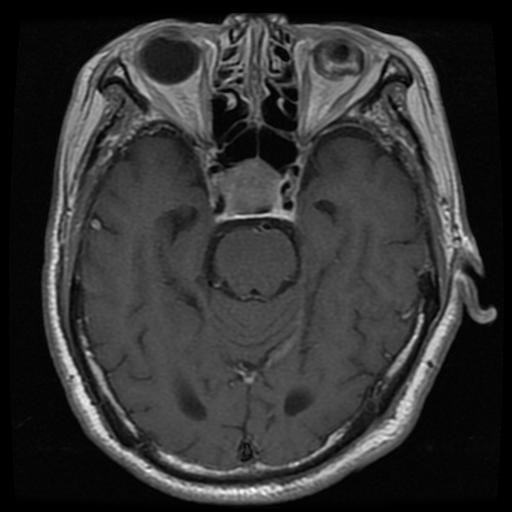
Label: pituitary